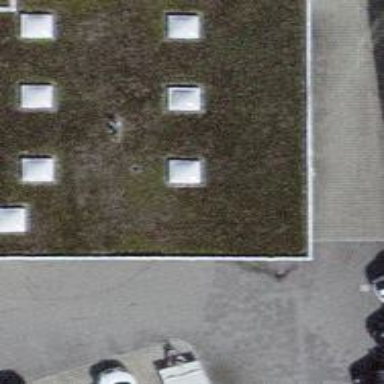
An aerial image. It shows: Car wash facility.